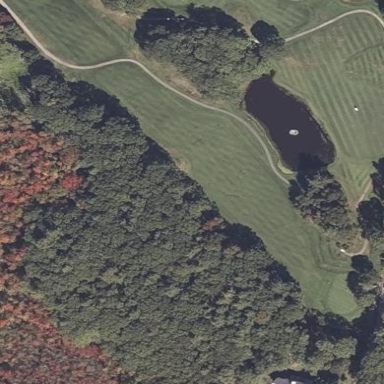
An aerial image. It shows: Grassy area designated as golf fairway.